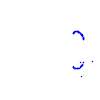
Particle: proton